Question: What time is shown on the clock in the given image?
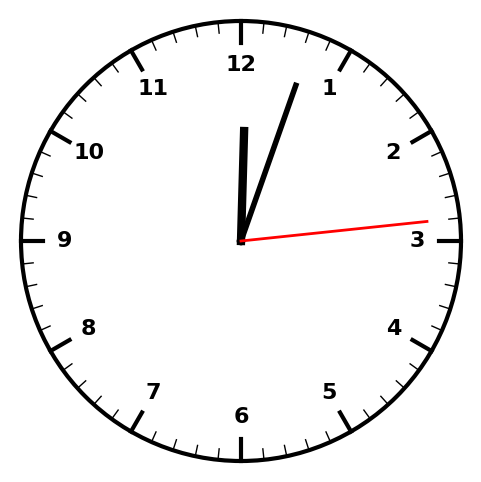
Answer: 12:03:14